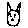
Label: cat